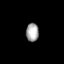
Tissue: prostate
Cell type: NK cells
Senescence score: 0.7172
Nuclear area (px): 229
Mean DAPI intensity: 165.432